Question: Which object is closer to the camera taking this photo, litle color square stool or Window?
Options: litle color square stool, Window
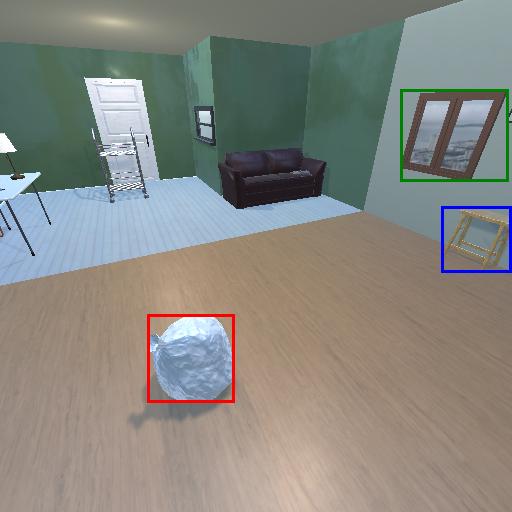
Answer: litle color square stool